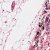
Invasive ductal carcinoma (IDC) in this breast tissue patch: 0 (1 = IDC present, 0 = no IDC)